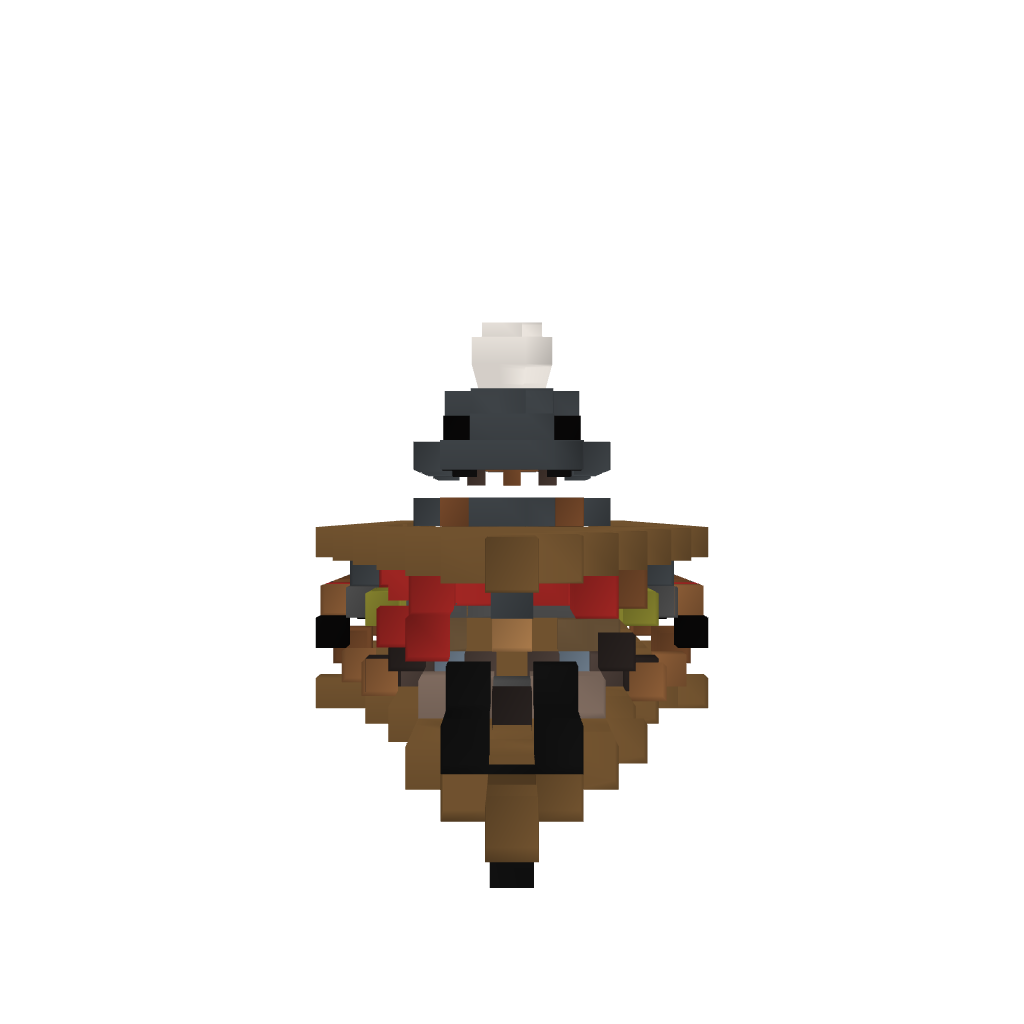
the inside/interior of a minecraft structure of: Yacht (w/o water)